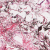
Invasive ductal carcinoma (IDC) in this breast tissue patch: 0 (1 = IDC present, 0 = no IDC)